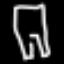
Label: pants